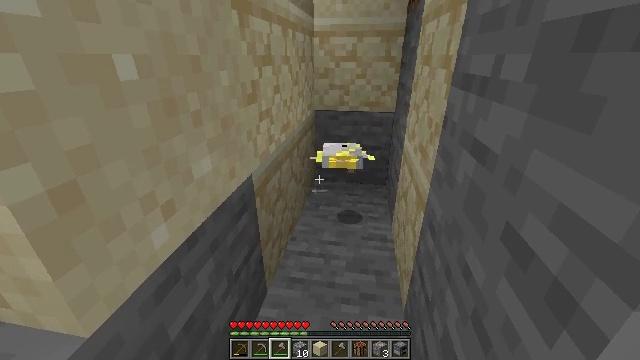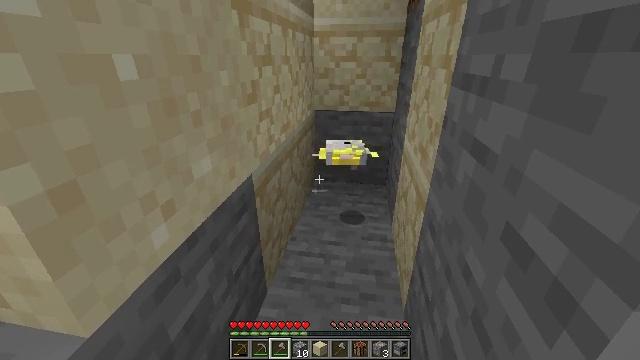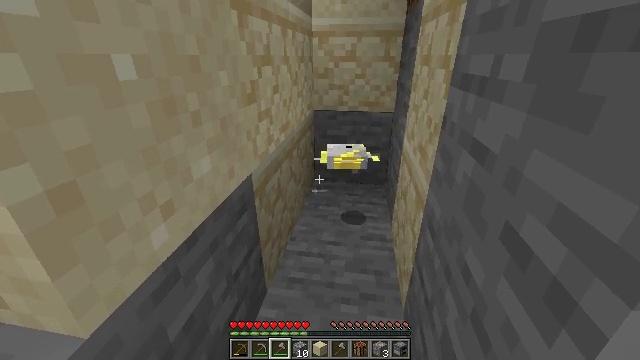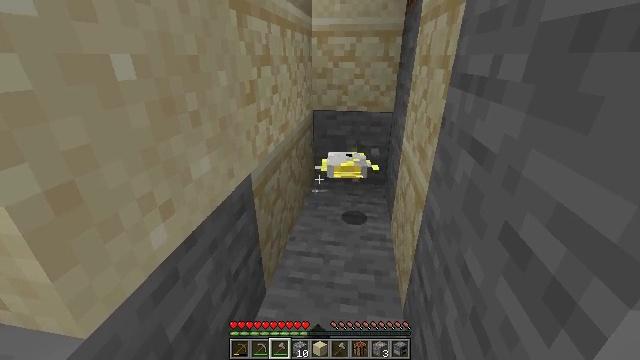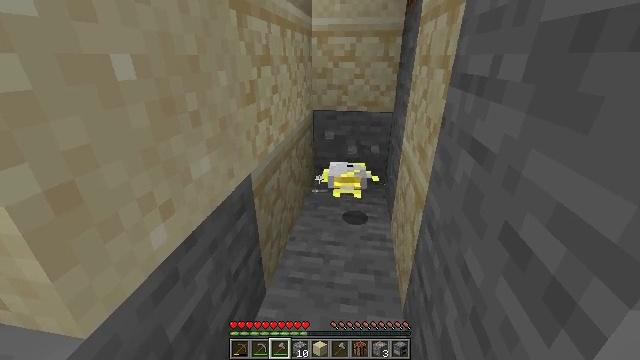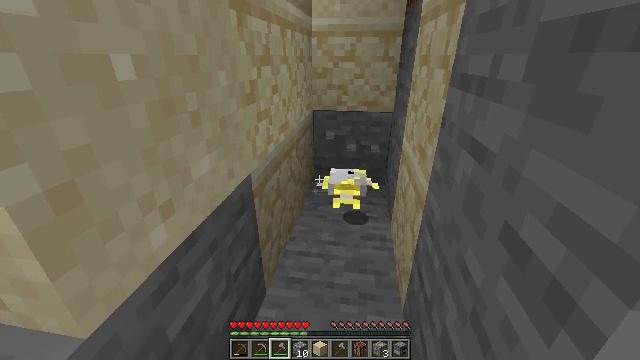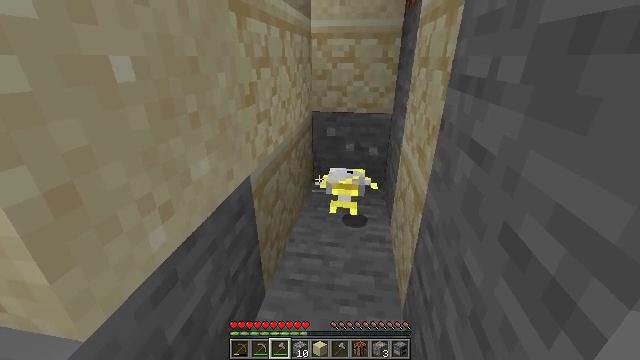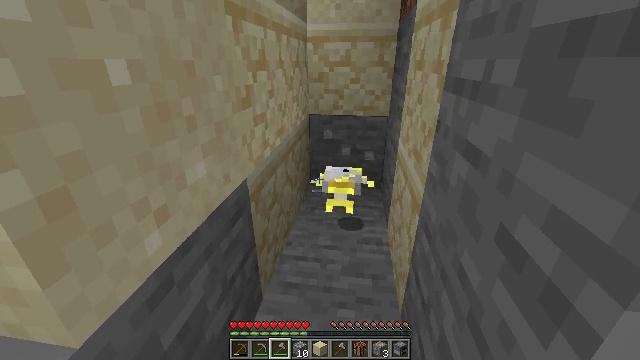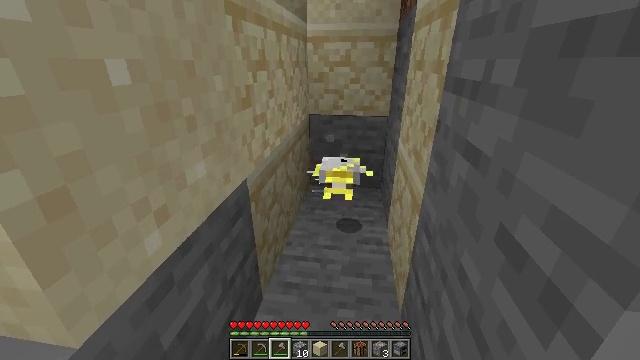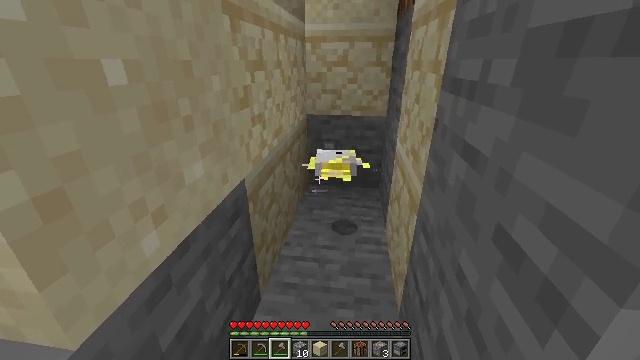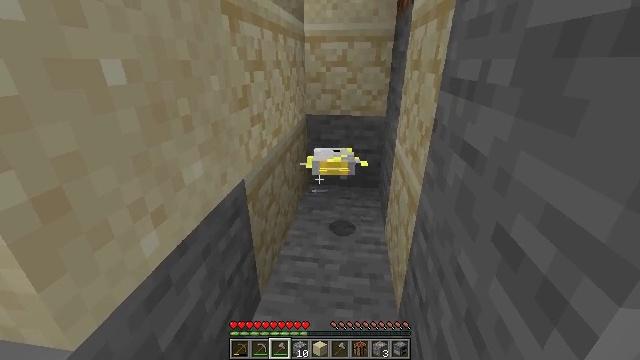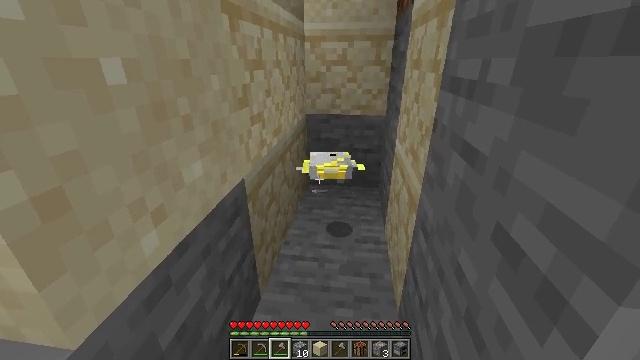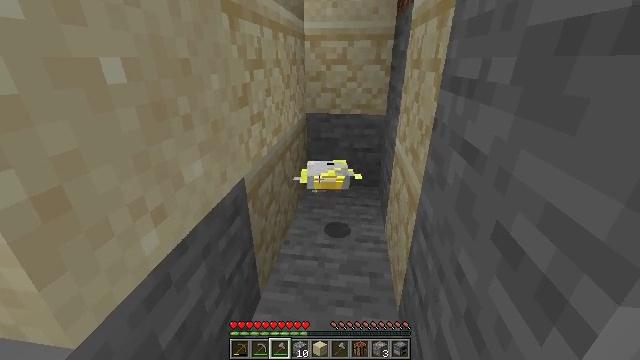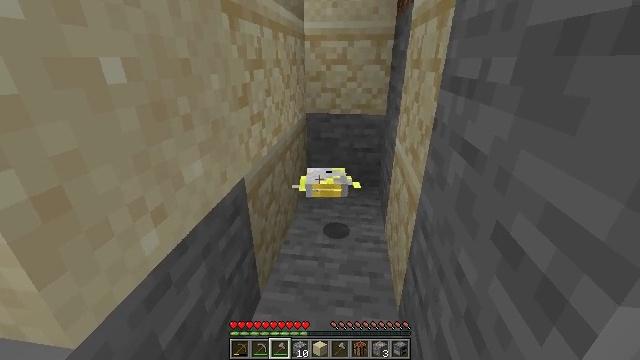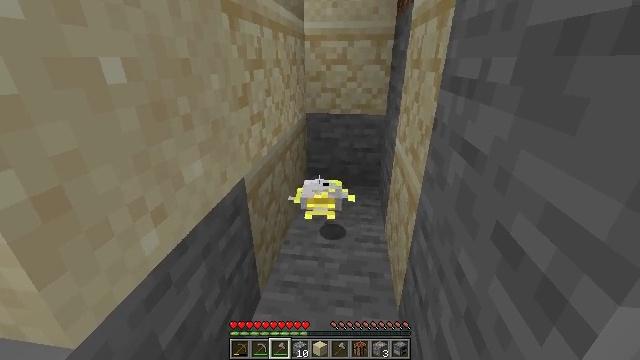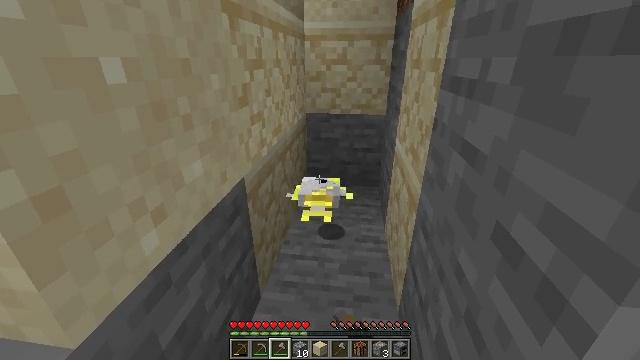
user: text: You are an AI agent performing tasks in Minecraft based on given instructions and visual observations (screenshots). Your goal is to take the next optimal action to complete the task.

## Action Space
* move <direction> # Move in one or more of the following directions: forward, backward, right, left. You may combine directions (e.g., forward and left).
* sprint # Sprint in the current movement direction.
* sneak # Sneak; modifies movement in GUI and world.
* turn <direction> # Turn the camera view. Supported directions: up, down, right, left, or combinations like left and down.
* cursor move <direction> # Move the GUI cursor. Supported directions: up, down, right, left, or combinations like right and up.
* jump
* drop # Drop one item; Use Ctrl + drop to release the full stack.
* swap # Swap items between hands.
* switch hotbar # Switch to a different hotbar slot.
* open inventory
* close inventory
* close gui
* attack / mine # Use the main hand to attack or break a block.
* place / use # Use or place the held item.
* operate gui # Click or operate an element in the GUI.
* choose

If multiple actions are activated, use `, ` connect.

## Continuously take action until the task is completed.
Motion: motion action
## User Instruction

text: Hunt a tropical fish.
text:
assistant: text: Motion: no_op
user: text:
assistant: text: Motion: attack / mine
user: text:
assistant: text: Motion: attack / mine
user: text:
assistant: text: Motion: attack / mine
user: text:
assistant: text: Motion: no_op
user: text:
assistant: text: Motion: no_op
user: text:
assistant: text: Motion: no_op
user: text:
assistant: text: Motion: no_op
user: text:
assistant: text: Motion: no_op
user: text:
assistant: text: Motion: no_op
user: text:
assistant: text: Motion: no_op
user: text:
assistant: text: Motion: no_op
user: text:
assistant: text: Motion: no_op
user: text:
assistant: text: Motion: attack / mine
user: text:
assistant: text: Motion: attack / mine
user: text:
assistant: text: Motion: no_op
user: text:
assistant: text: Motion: no_op
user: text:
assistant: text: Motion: no_op
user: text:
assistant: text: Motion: no_op